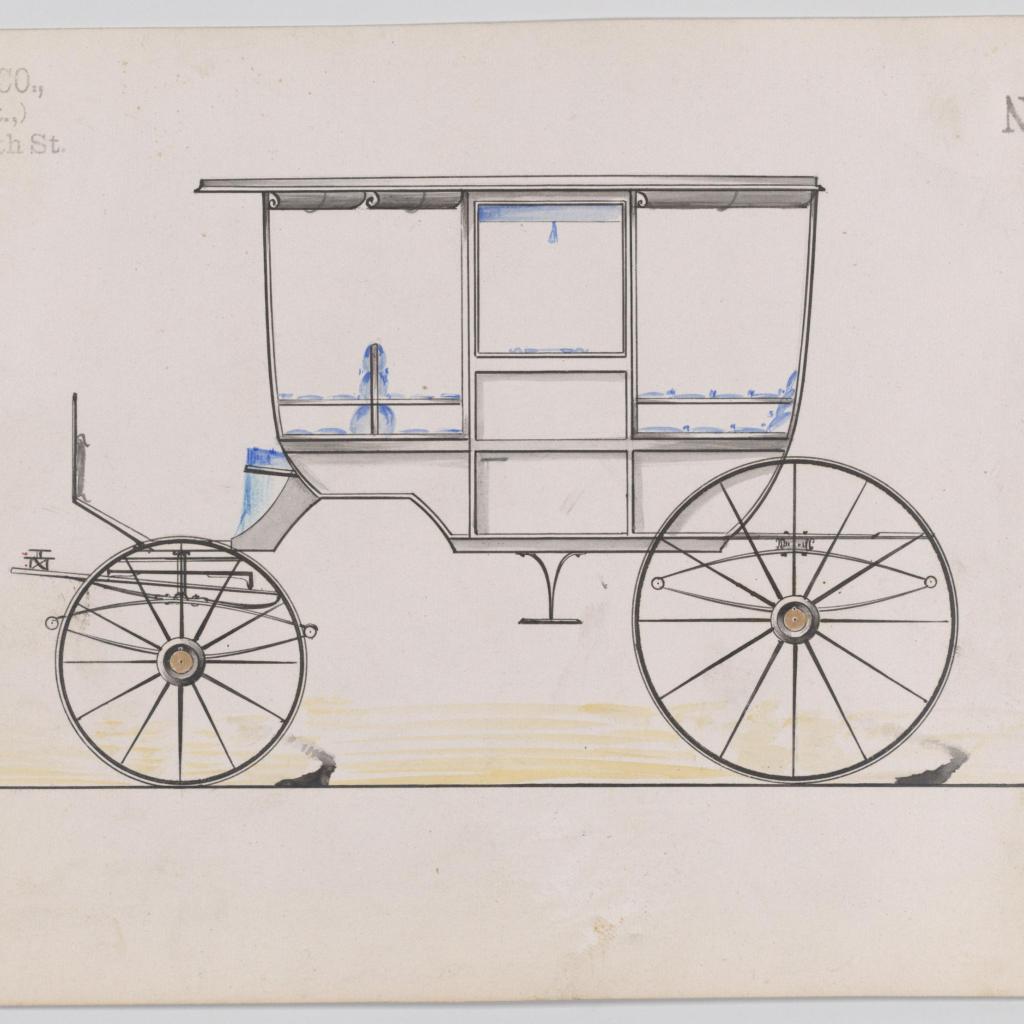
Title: Design for 6 seat Rockaway, no. 3322a
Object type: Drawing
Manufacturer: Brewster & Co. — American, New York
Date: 1877
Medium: Pen and black ink, watercolor and gouache with gum arabic and metallic ink
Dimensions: Sheet: 5 15/16 x 8 13/16 in. (15.1 x 22.4 cm)
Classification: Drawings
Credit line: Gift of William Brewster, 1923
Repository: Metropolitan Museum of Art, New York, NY